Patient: sex M, age 37
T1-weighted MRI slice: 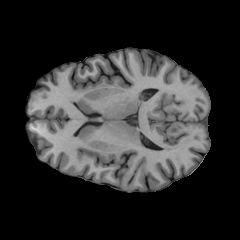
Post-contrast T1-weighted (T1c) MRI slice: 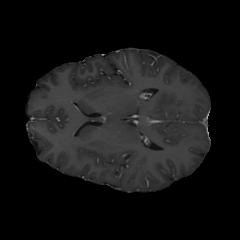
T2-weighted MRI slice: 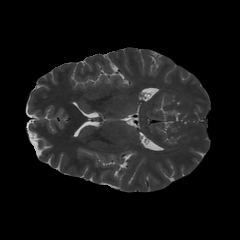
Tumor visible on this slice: no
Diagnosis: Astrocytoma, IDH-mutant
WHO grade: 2